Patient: sex F, age 27
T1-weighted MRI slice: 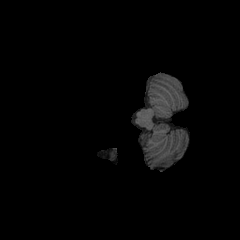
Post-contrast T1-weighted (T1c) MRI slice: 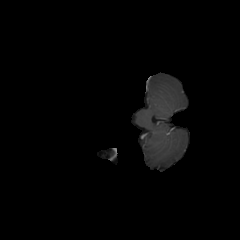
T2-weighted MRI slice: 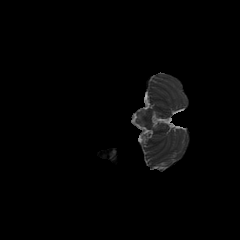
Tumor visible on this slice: no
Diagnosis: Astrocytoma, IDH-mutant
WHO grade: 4